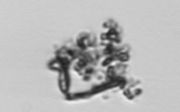
Label: detritus